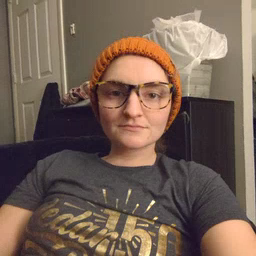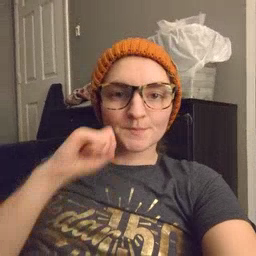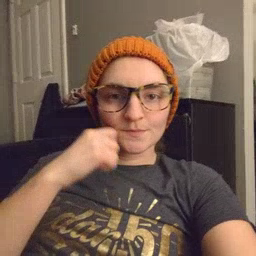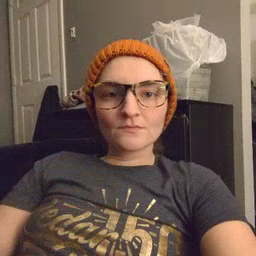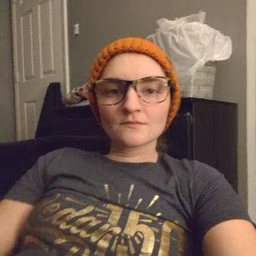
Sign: apple